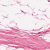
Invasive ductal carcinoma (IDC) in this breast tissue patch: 0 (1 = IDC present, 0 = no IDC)